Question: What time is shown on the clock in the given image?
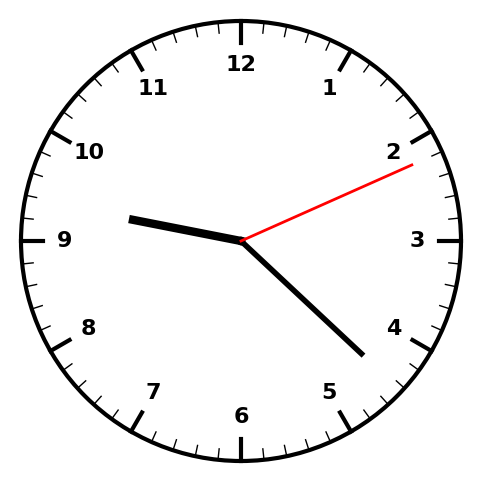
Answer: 09:22:11